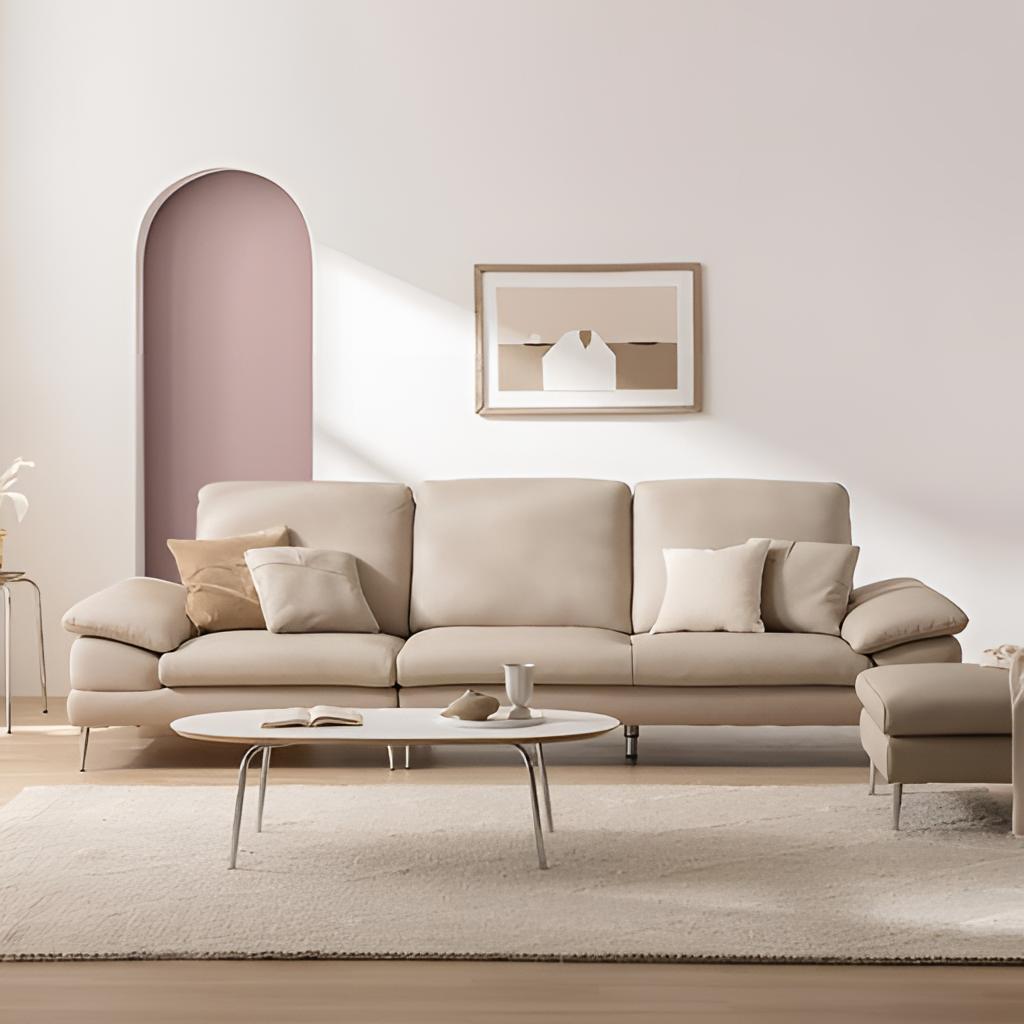
beige leather sofa, living room, modern, wood flooring, with plank pattern, paint wallpaper, with solid pattern